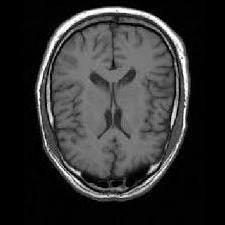
Label: notumor